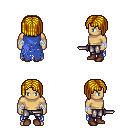
a pixel art fantasy rpg character, male body template, human, tanned skin, blue tattered cape, metal pants, blonde pageboy hairstyle, white cloth bandages, brown shoes, dagger, four views (front, back, left, right), 2x2 character sprite sheet, small pixel art, hard edges, no anti-aliasing